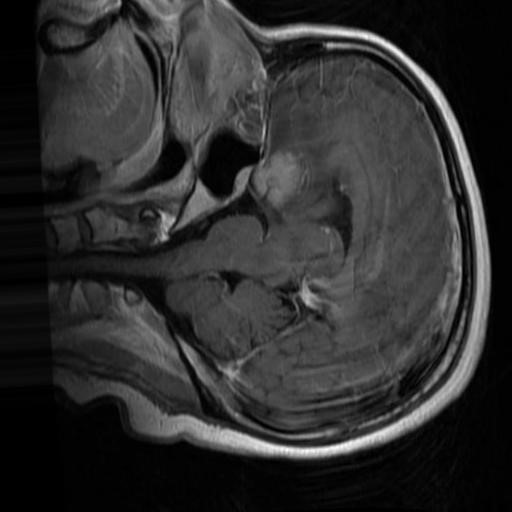
Label: brain_menin